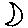
Label: moon